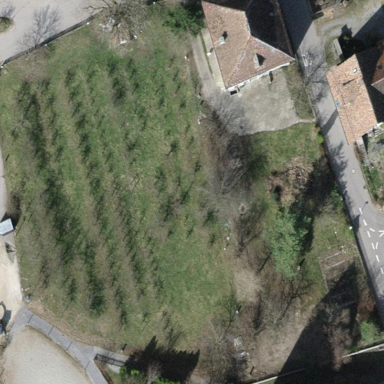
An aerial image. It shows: Orchard.